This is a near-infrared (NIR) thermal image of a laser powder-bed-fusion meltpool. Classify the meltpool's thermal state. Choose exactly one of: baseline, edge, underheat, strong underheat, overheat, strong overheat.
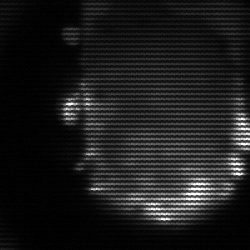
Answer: baseline